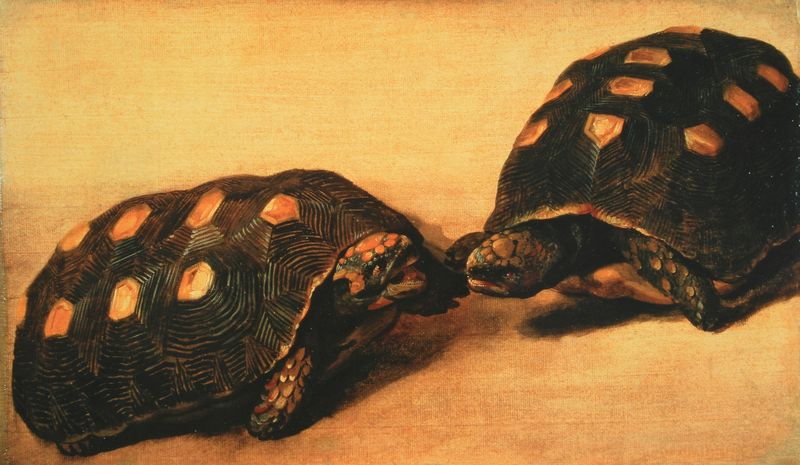
Titel: Zwei Brasilianische Schildkröten
Künstler: Albert Eckhout
Standort: Den Haag
Institution: Mauritshuis
Schlagwörter: angriff, fuß, gemälde, kampf, kopf, körper, schatten, gelb, grün, ocker, braun, hell, köpfe, licht, orange, schwarz, zeichnung, haus, rot, tiere, beige, malerei, muster, öl, natur, boden, paar, schuppen, beine, füße, küssen, liebe, zwei, studie, hart, fläche, farbe, grafik, graphik, klein, linien, auquarell, nasen, fotorealistisch, foto, panzer, gemalt, gefahr, tupfen, mäuler, koloriert, art, flecken, zähne, real, maul, naturalistisch, schildkröte, schildpatt, zorn, zungen, rillen, gefecht, zahn, auf, felcken, biologie, revier, interaktion, dialog, kamof, oange, jahresringe, turteln, hornhaut, kröten, schildkröten, schppen, annäherung, neutraler hintergrund, warme farbe, schuldkröte, beisen, hornplatten, kopffüße, bodköpfe